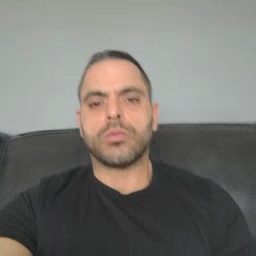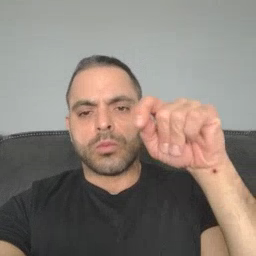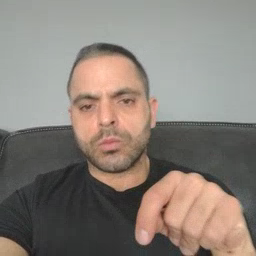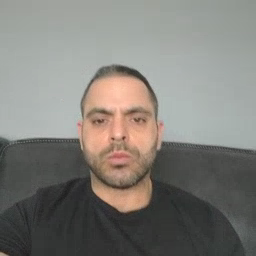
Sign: down